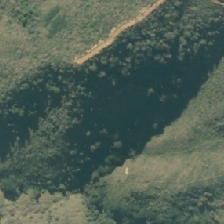
Land cover: broadleaved_indigenous_hardwood